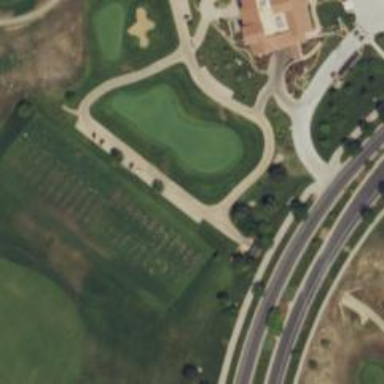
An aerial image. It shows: Area with grass used as rough in golf course.